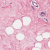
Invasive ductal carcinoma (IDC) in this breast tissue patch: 0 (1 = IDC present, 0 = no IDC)